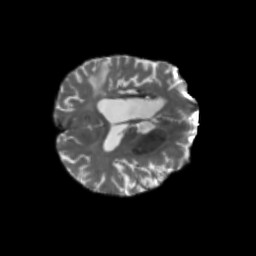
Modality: T2w
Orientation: axial
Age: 70
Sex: male
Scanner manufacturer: siemens
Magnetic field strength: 3 T
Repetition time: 5.25 s
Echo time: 0.08 s